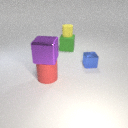
large purple metal cube above large red rubber cylinder